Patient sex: F
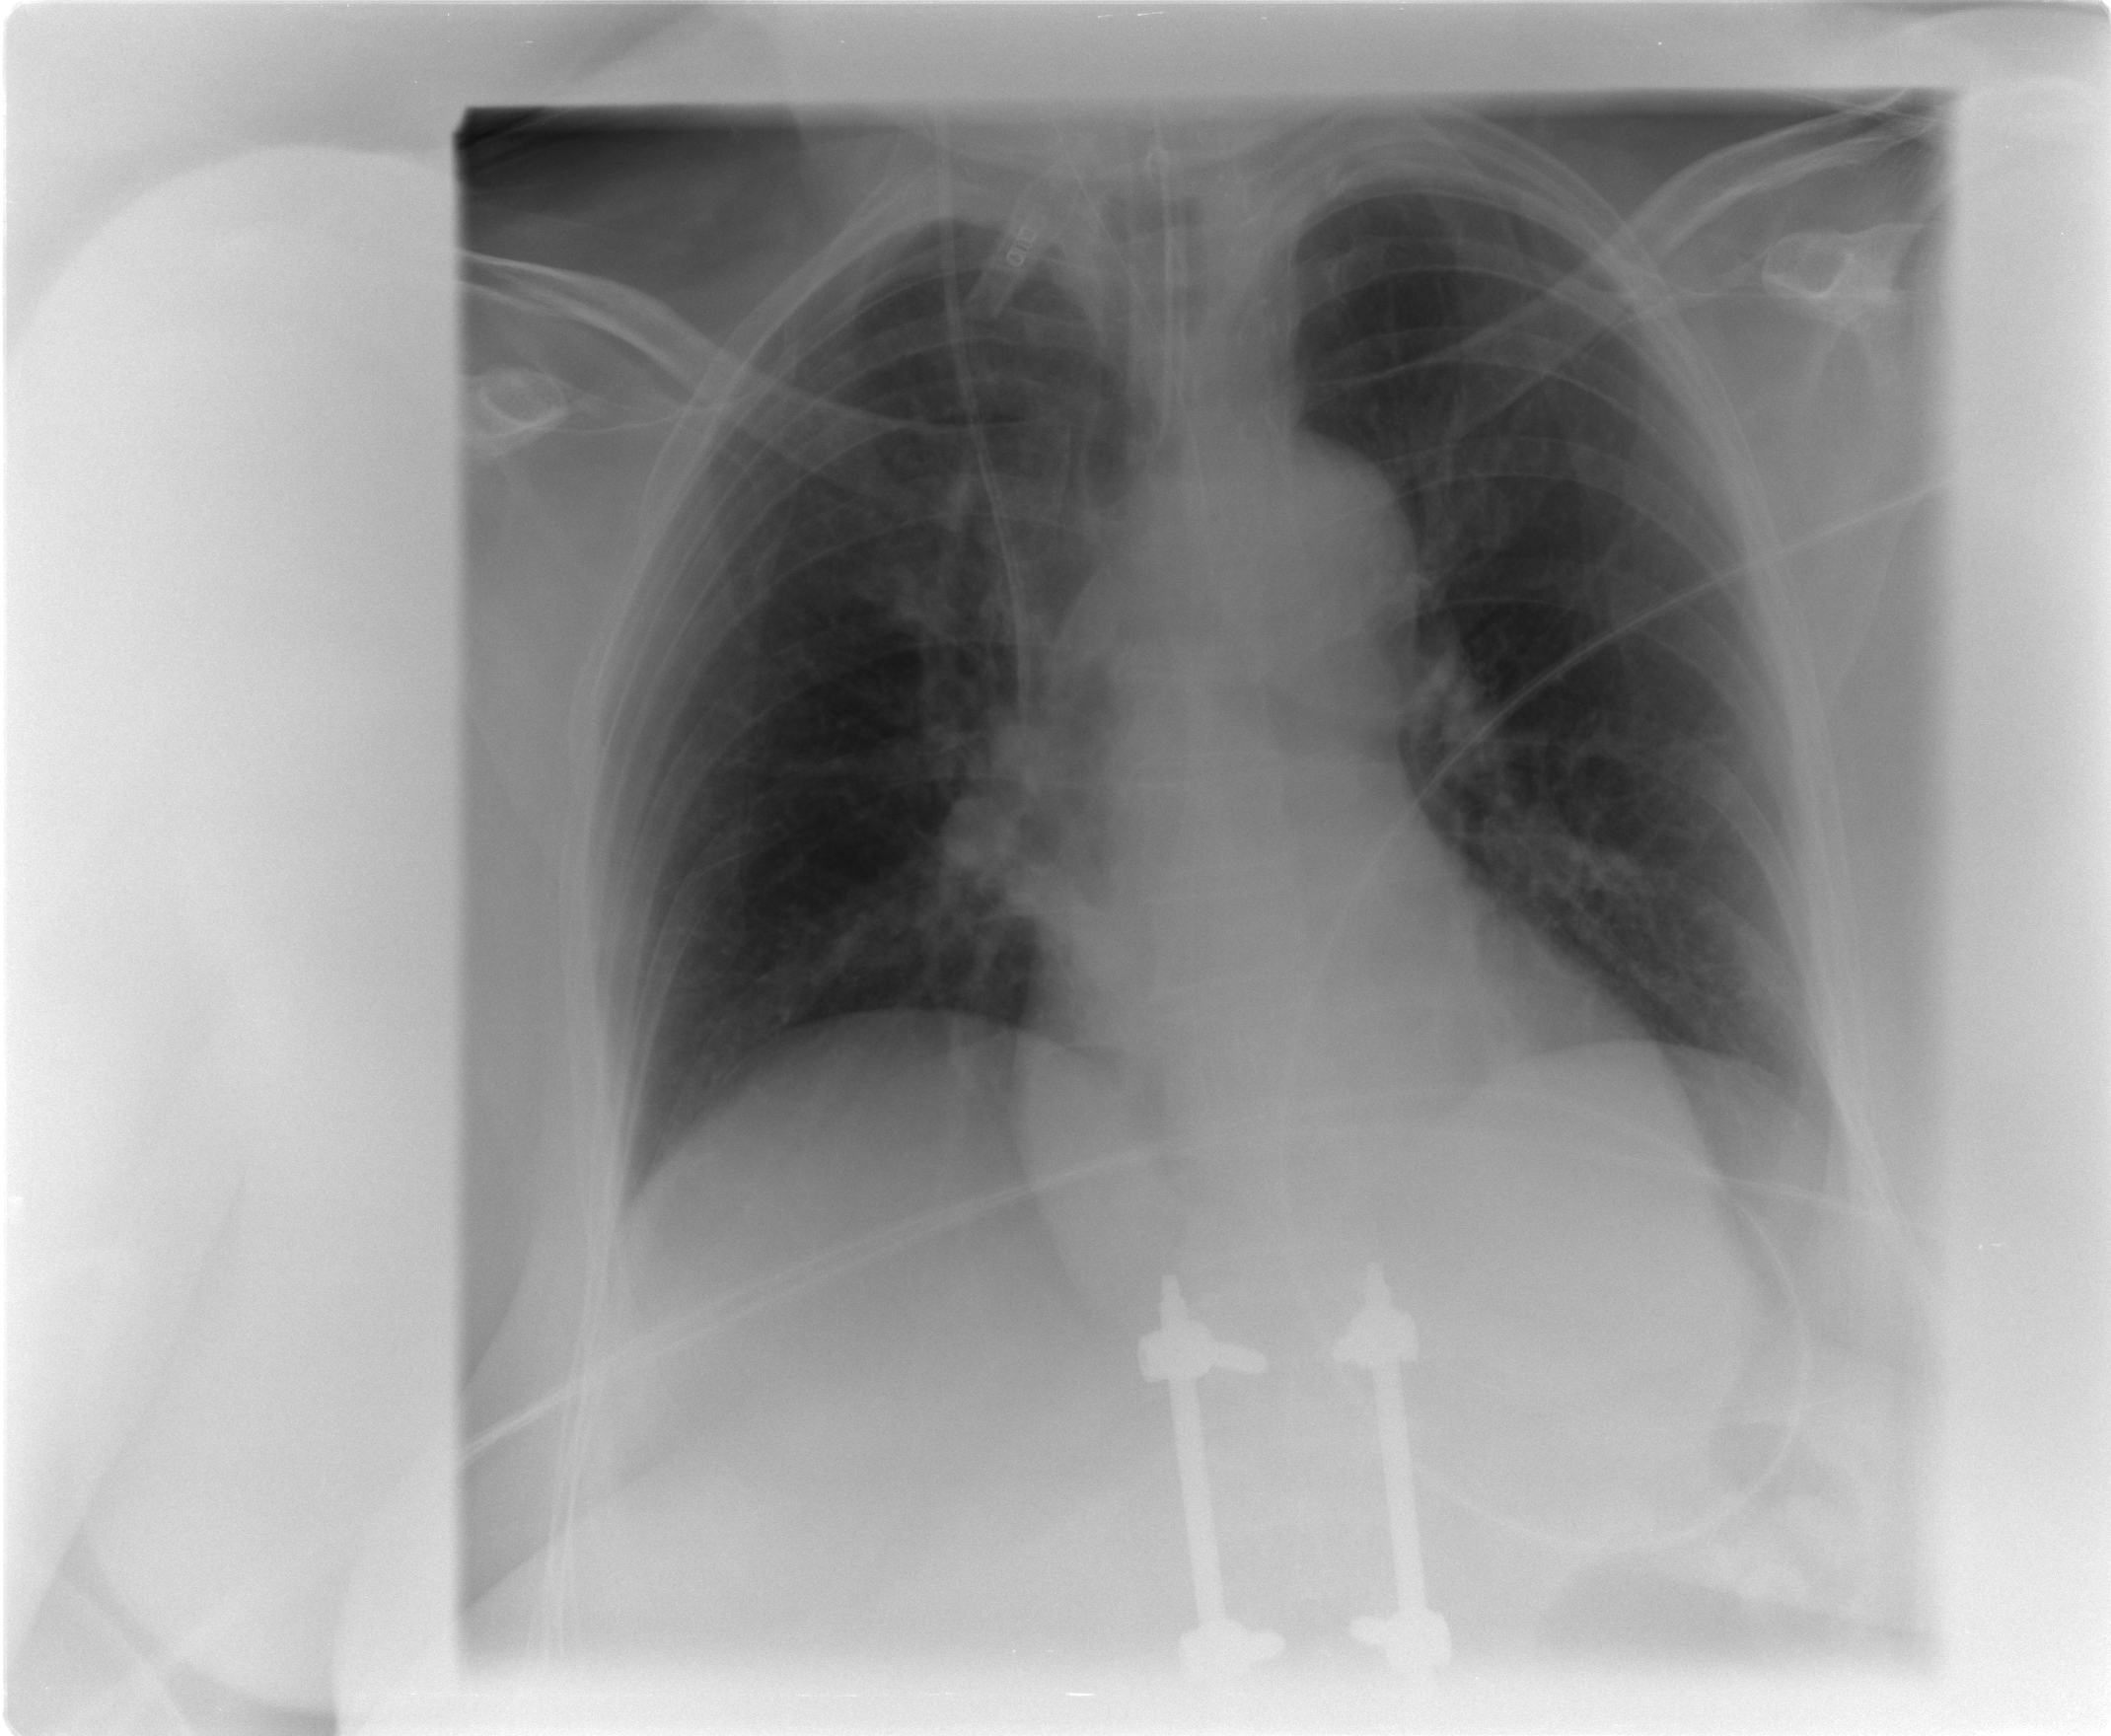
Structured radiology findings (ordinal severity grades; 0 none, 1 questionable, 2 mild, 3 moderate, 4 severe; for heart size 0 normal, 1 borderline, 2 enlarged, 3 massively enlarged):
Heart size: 0
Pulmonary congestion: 2
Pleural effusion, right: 0
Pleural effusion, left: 0
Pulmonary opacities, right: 0
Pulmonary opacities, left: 0
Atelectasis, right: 0
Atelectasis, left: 0